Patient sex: M
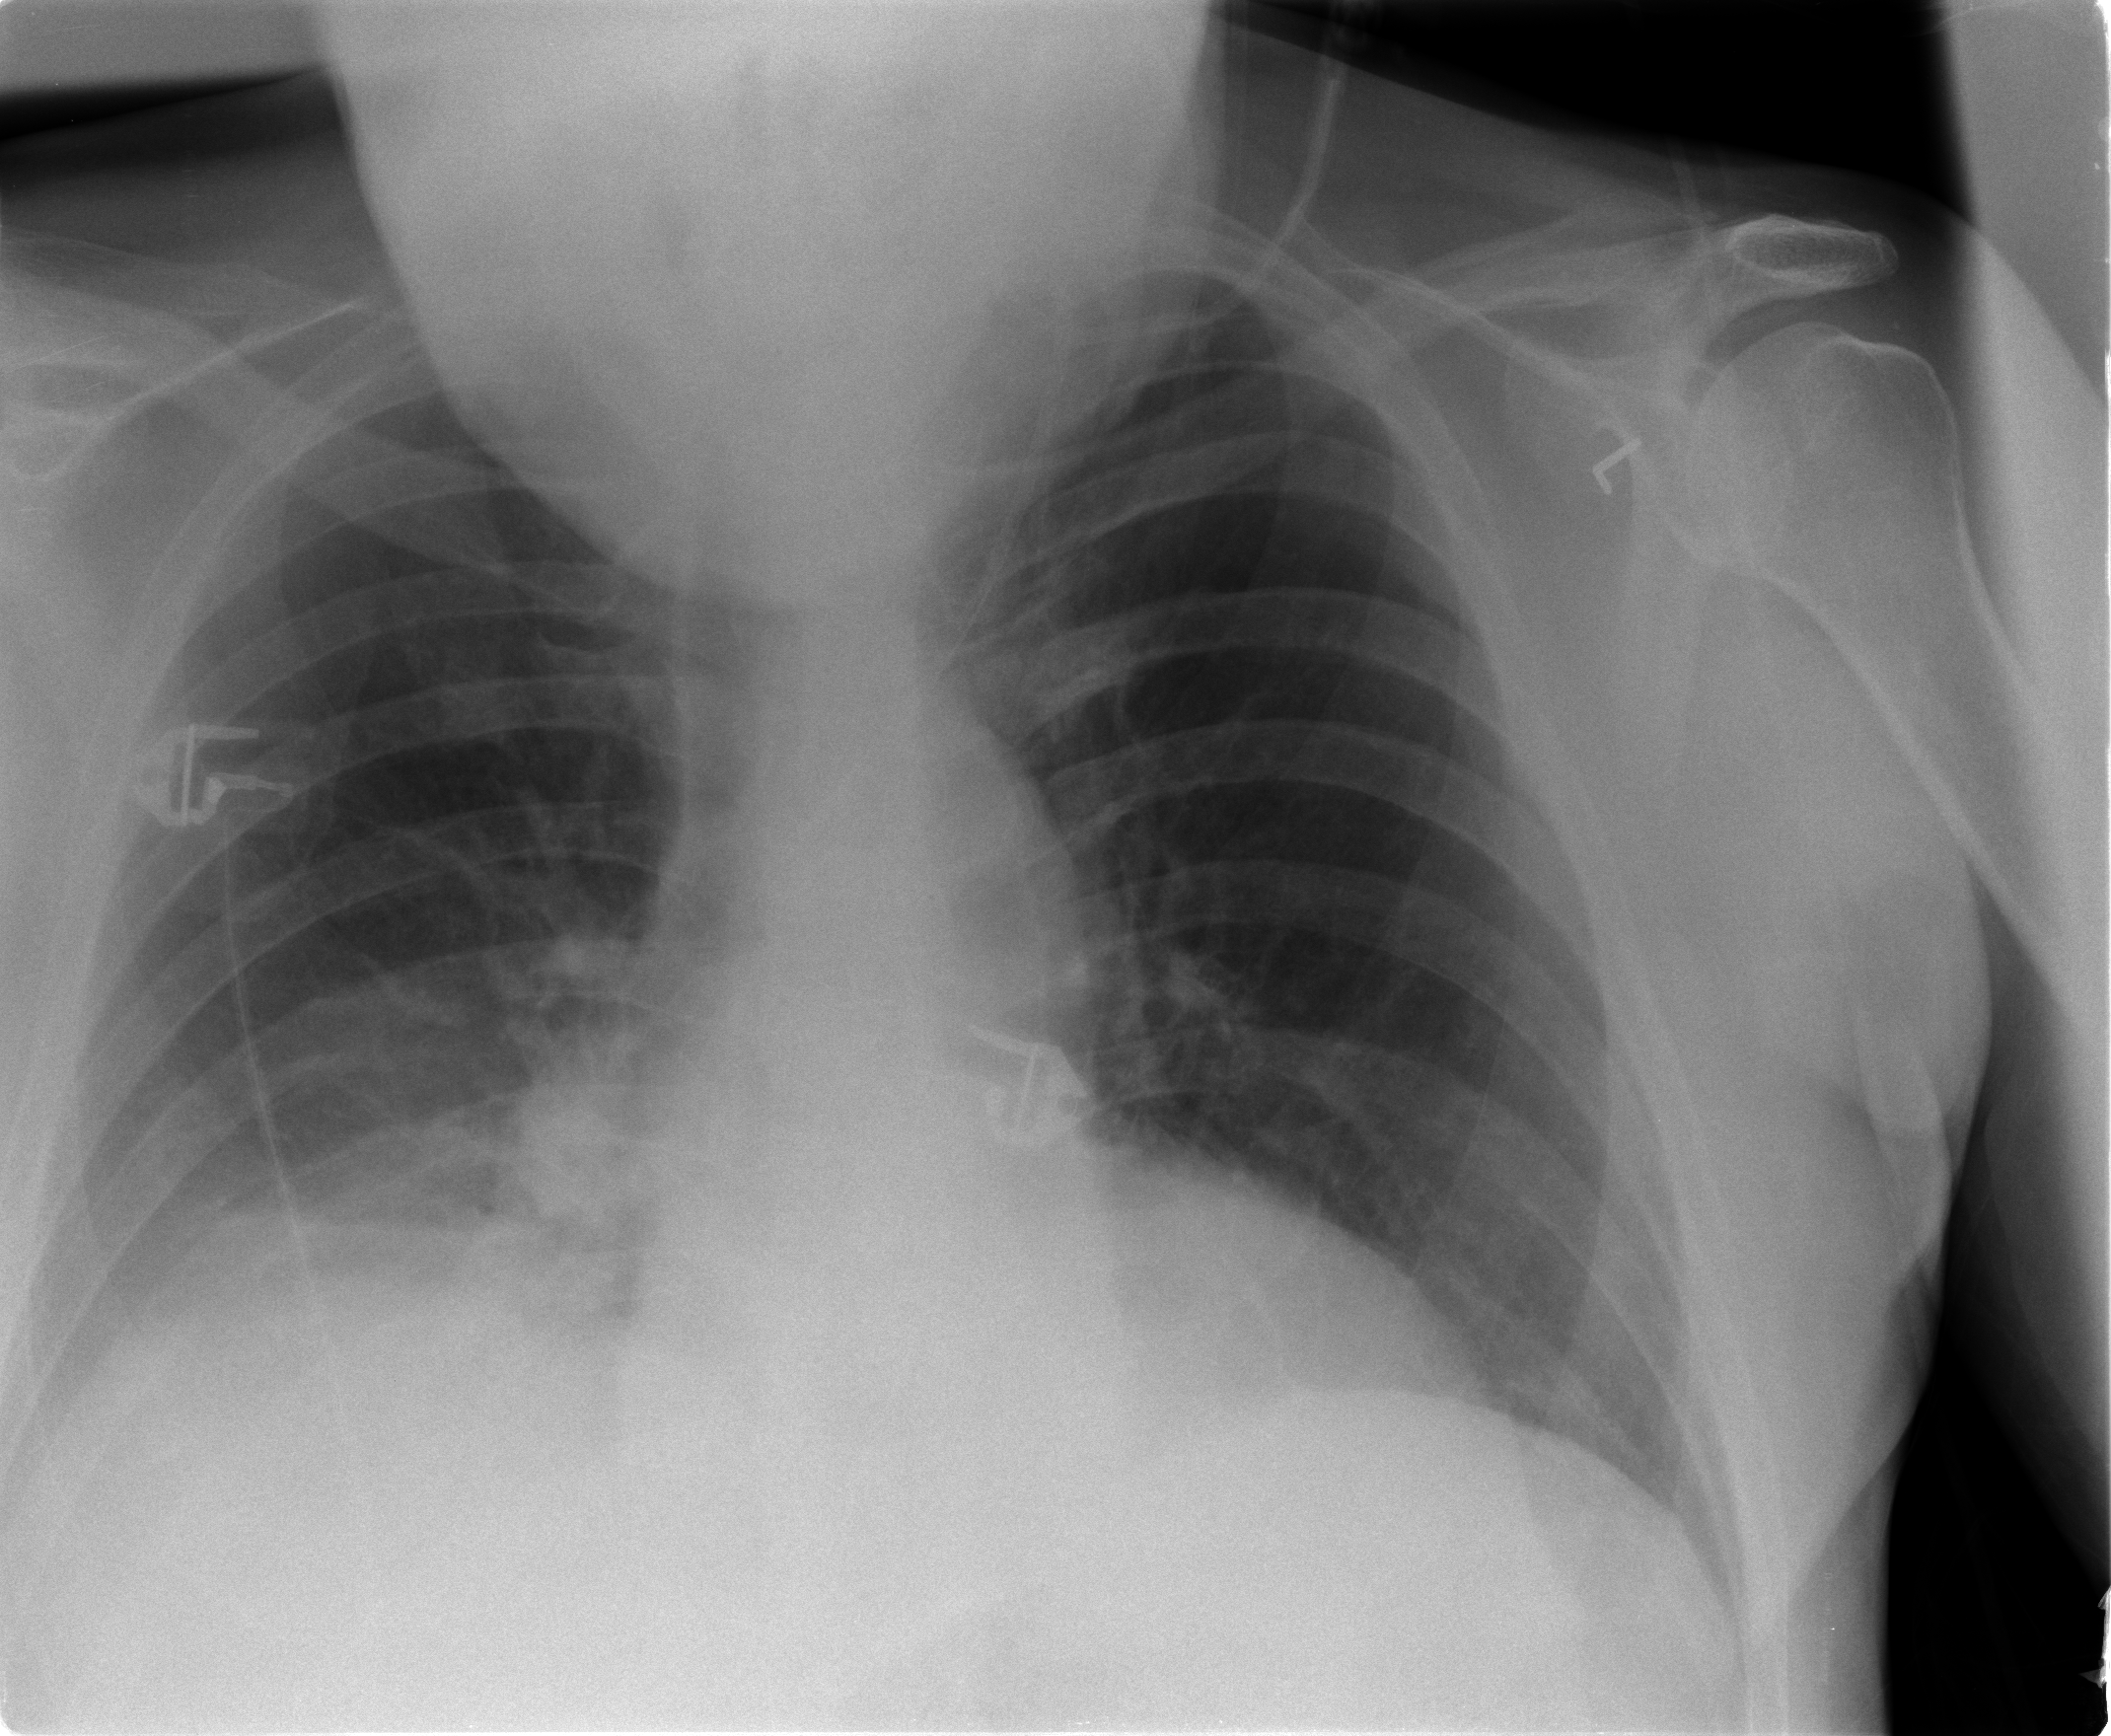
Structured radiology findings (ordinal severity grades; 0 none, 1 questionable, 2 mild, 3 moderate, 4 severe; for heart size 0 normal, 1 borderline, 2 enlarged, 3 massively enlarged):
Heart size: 0
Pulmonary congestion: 2
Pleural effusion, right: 2
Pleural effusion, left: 0
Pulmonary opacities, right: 0
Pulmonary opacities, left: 0
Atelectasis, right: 2
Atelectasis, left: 0